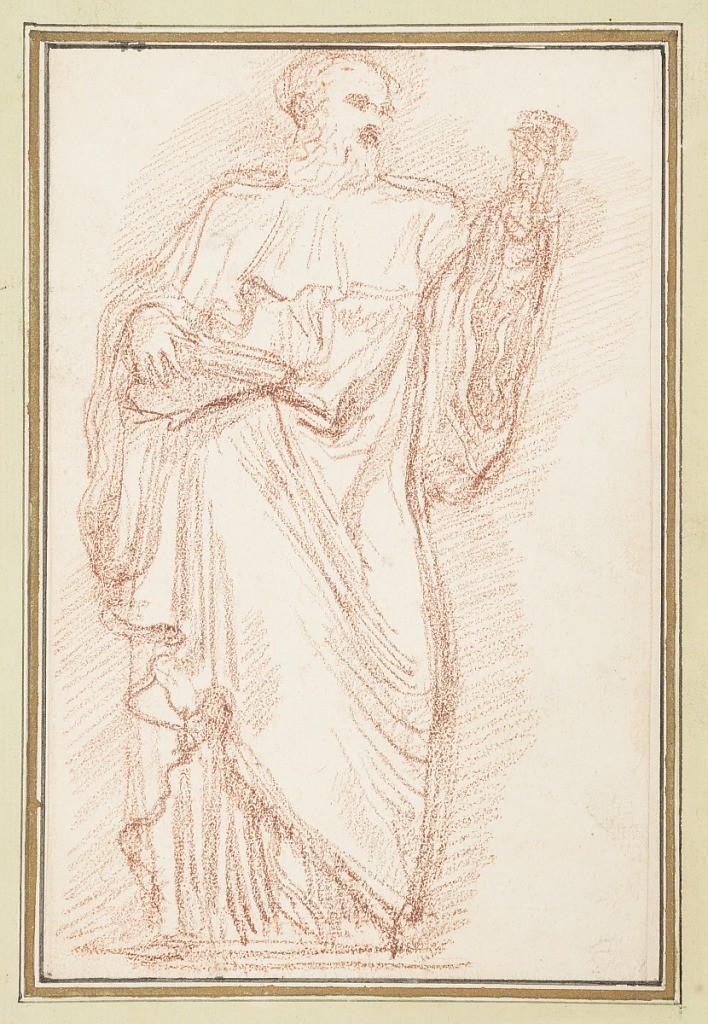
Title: Standing male figure with book
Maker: Jean-Robert Ango, French, active in Rome 1759 –1770, d. 1773
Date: ca. 1759–70
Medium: Red chalk on paper
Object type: Drawing
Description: Standing male figure. His left hand is raised, possibly holding an object. He holds a book against his waist with his right hand. He looks at (the object in) his left hand.